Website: lowes
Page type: cart
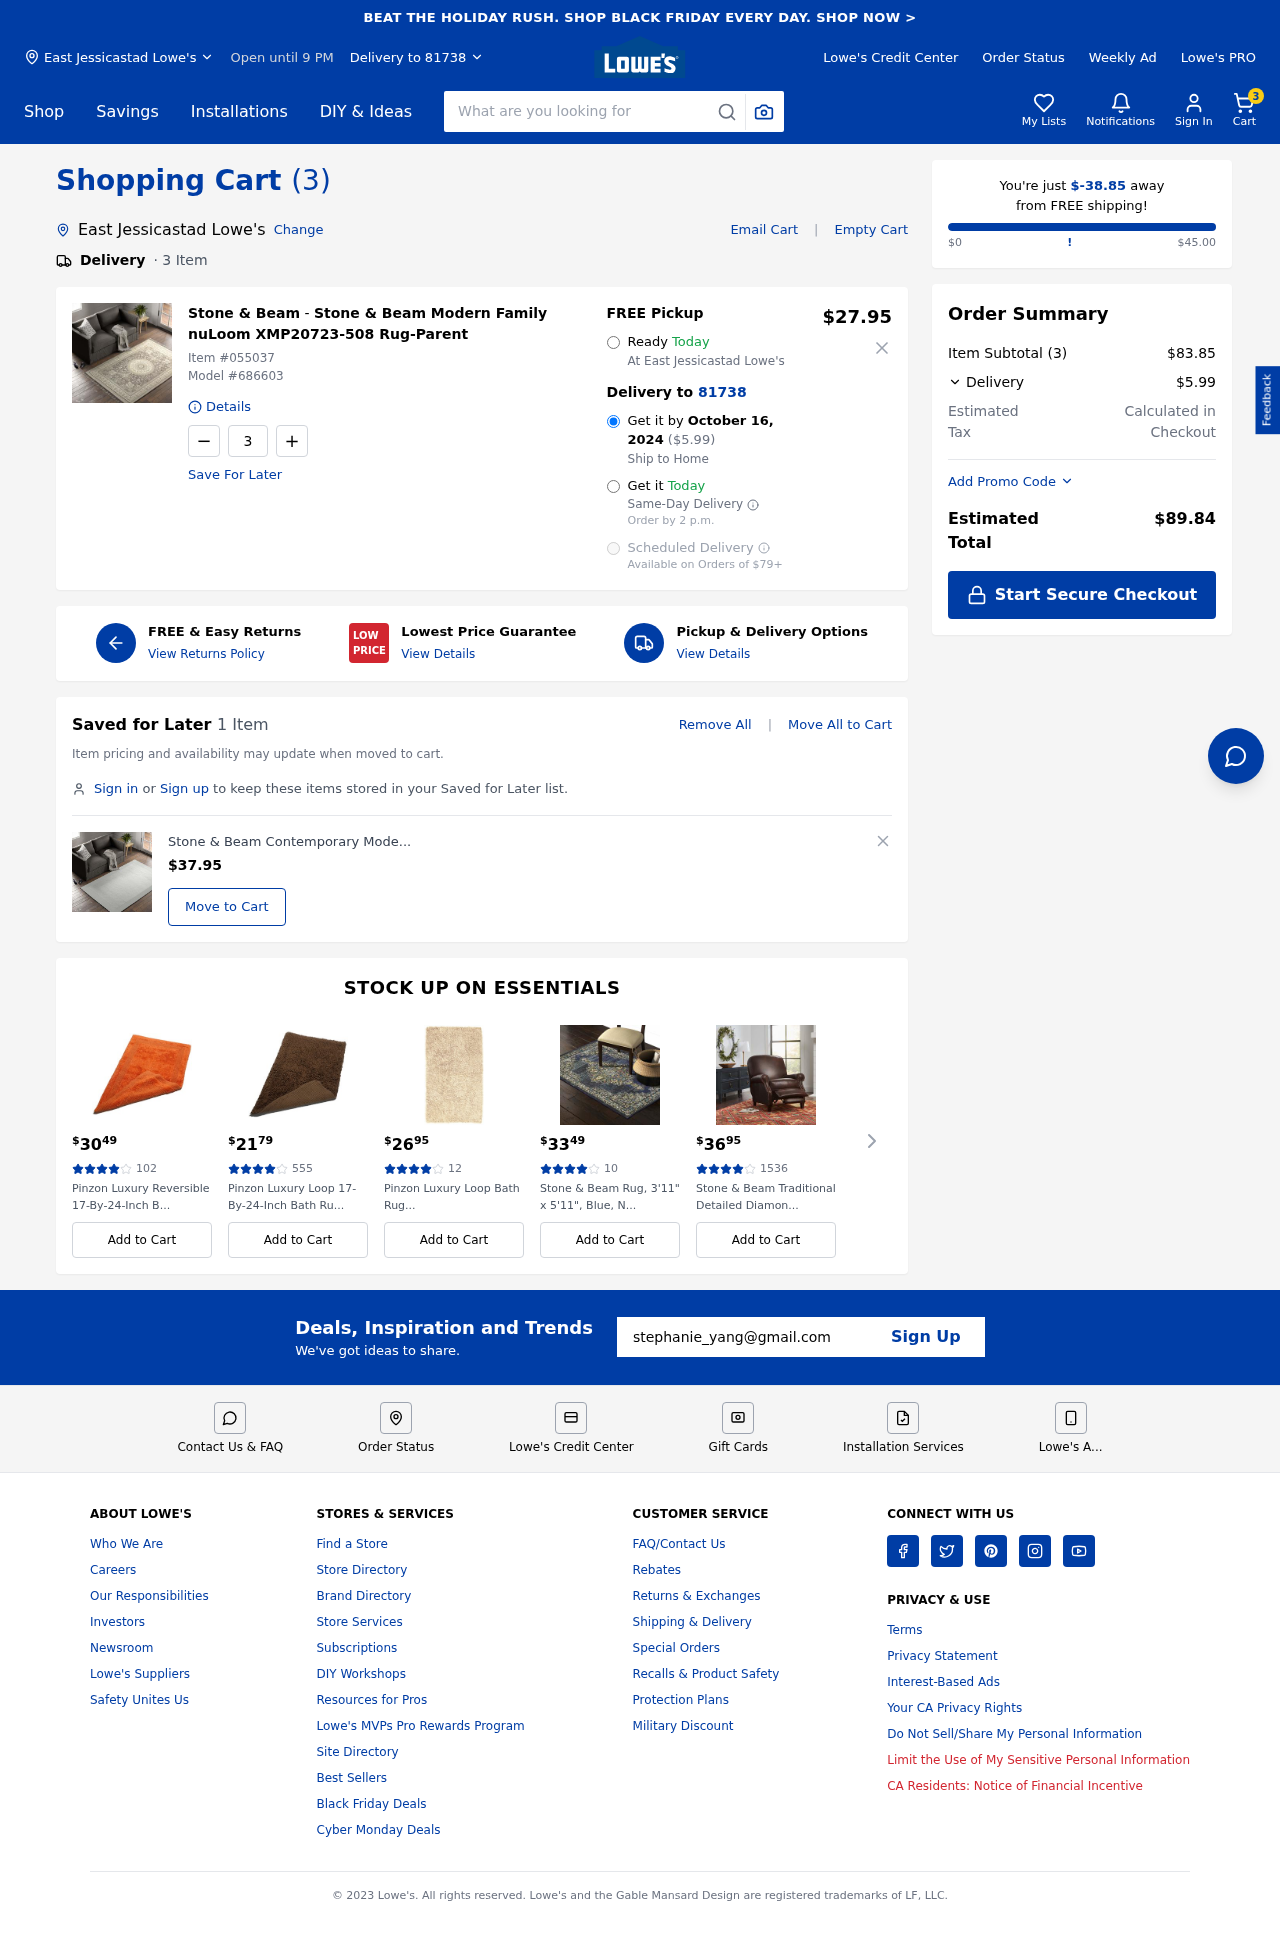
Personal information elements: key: PII_CITY
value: East Jessicastad Lowe's
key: PII_EMAIL
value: stephanie_yang@gmail.com
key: PII_POSTCODE
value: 81738
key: PII_CITY2
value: East Jessicastad Lowe's
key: PII_CITY3
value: East Jessicastad
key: PII_POSTCODE_FULL
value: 81738
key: PII_POSTCODE_NUMERIC
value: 81738
Product elements: key: PRODUCT1_BRAND
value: Stone & Beam
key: PRODUCT1_NAME
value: Stone & Beam Modern Family nuLoom XMP20723-508 Rug-Parent
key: PRODUCT1_PRICE
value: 27.95
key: PRODUCT1_QUANTITY
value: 3
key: PRODUCT2_NAME
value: Stone & Beam Contemporary Mode Tone Wool Rug
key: PRODUCT2_PRICE
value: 37.95
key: PRODUCT1_ITEM_NUMBER
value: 055037
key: PRODUCT1_MODEL_NUMBER
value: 686603
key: PRODUCT3_PRICE
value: $3049
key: PRODUCT3_NUM_RATINGS
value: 102
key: PRODUCT3_NAME
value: Pinzon Luxury Reversible 17-By-24-Inch B...
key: PRODUCT4_PRICE
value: $2179
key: PRODUCT4_NUM_RATINGS
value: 555
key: PRODUCT4_NAME
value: Pinzon Luxury Loop 17-By-24-Inch Bath Ru...
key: PRODUCT5_PRICE
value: $2695
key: PRODUCT5_NUM_RATINGS
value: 12
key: PRODUCT5_NAME
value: Pinzon Luxury Loop Bath Rug...
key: PRODUCT6_PRICE
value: $3349
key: PRODUCT6_NUM_RATINGS
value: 10
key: PRODUCT6_NAME
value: Stone & Beam Rug, 3'11" x 5'11", Blue, N...
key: PRODUCT7_PRICE
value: $3695
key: PRODUCT7_NUM_RATINGS
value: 1536
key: PRODUCT7_NAME
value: Stone & Beam Traditional Detailed Diamon...
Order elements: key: ORDER_NUM_ITEMS
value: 3
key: ORDER_DELIVERY_DATE
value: October 16, 2024
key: ORDER_SHIPPING_COST2
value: $5.99
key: ORDER_SHIPPING_AWAY
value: $-38.85
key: ORDER_SUBTOTAL
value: $83.85
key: ORDER_SHIPPING_COST
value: $5.99
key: ORDER_TOTAL
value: $89.84
Search elements: key: HEADER_SEARCH
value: What are you looking for
Other elements: key: SAVED_NUM_ITEMS
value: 1 Item